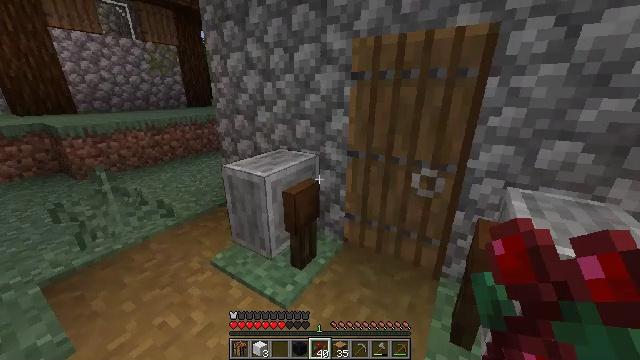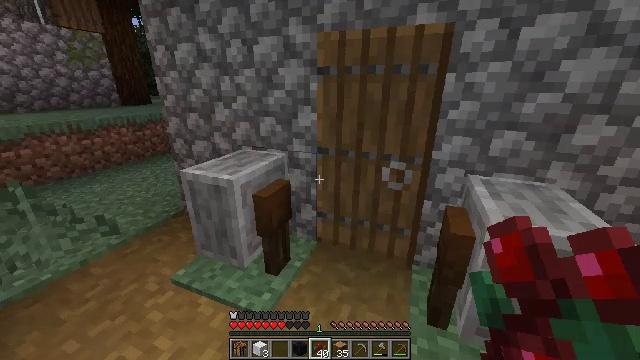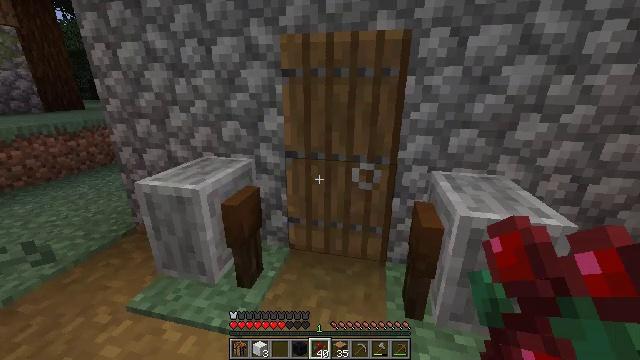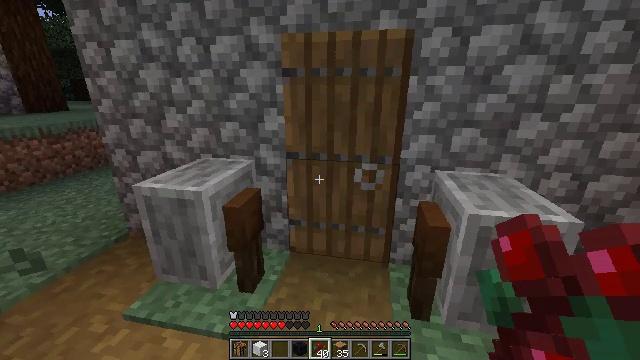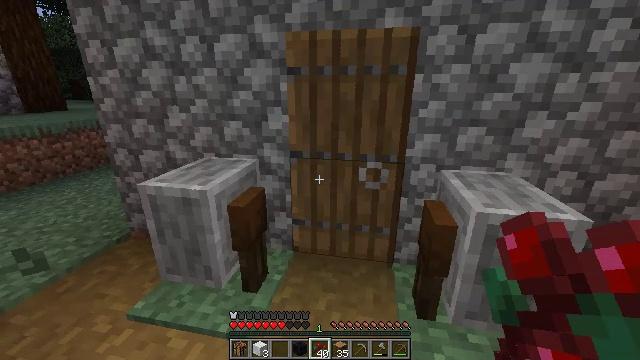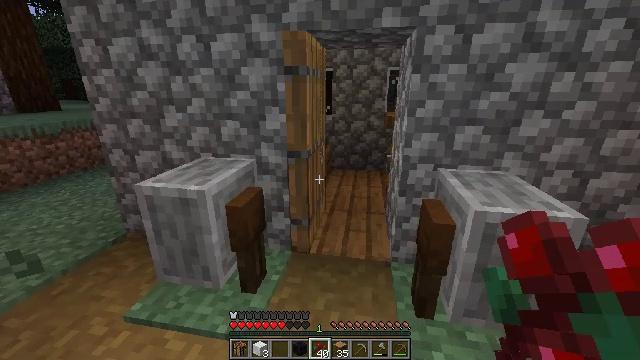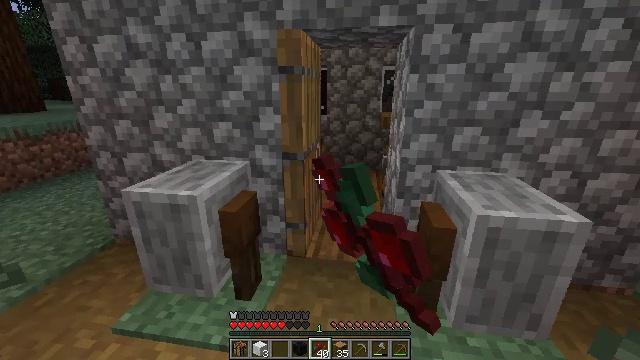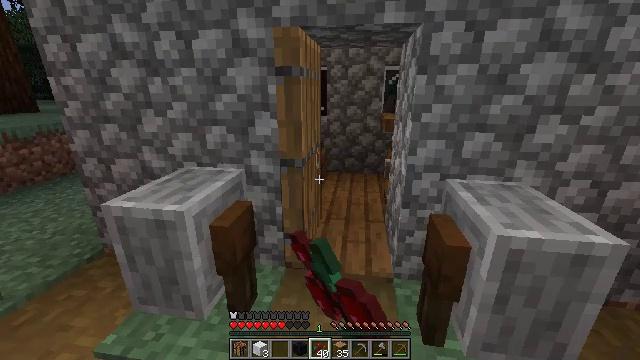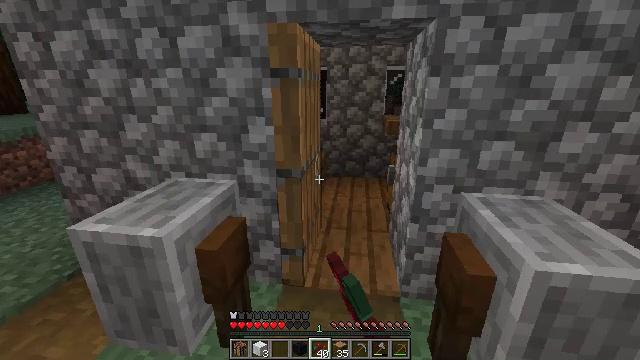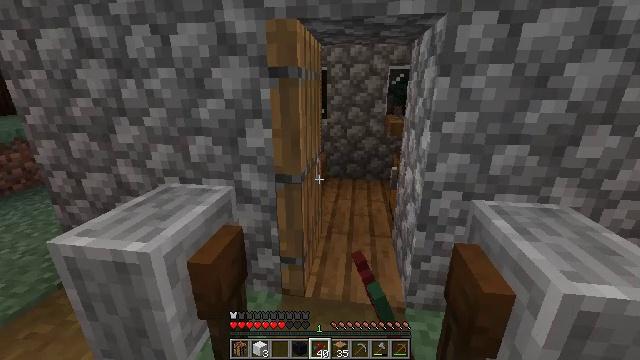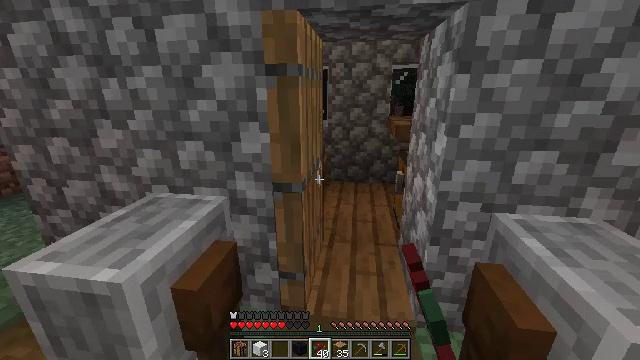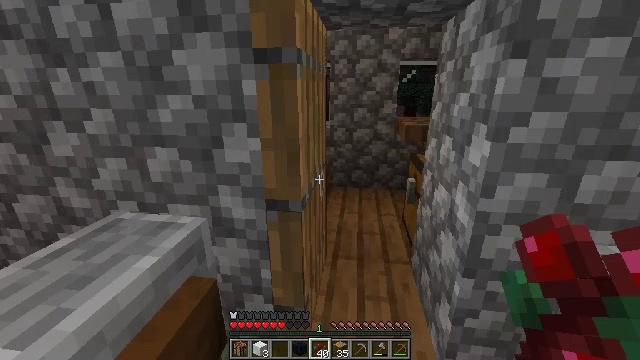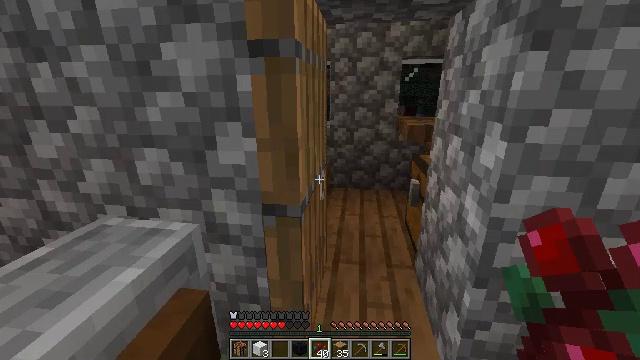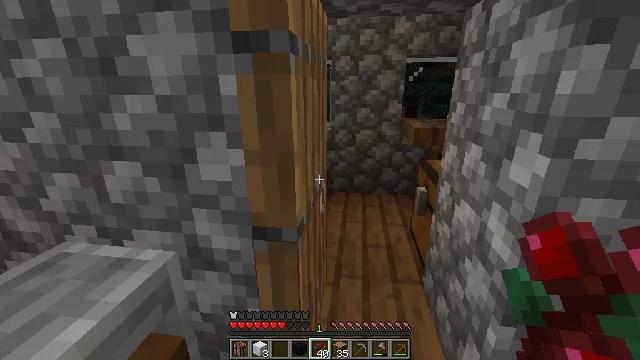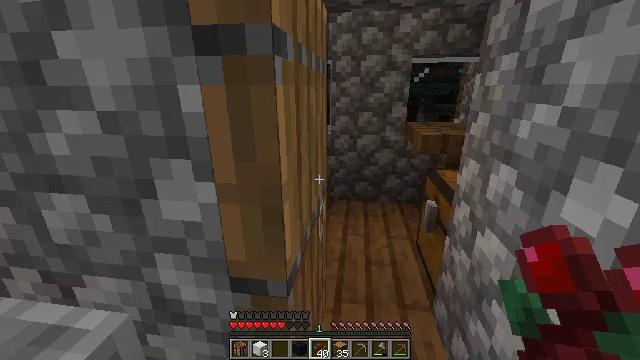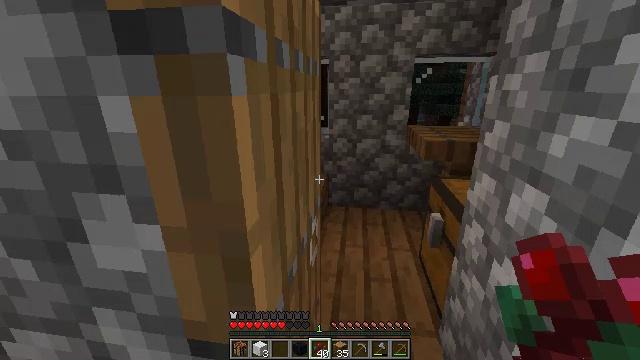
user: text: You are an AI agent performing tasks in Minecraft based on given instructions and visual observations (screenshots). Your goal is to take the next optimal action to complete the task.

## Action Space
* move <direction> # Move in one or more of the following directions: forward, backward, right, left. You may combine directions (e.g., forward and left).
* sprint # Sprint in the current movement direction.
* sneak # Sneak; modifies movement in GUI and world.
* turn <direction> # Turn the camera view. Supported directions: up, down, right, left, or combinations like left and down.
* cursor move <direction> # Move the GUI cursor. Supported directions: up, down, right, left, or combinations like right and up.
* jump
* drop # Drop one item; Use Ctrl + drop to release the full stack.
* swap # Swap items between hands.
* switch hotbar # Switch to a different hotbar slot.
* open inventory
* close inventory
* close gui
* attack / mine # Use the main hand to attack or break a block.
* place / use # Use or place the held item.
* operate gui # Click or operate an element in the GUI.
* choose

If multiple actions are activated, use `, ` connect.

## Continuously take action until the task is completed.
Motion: motion action
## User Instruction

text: Punch the spruce leaves to get saplings.
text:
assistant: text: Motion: turn right
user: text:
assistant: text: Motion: turn right and up
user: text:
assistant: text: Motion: turn right
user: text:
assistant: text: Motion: no_op
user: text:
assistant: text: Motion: use / place
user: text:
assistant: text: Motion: move forward, turn right, use / place
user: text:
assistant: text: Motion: move forward, use / place
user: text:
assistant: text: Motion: move forward
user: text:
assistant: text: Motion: move forward
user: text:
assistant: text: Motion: move forward
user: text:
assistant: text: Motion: move forward
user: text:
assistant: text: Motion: move forward
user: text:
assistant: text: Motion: move forward
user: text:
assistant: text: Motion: move forward
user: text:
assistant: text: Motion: move forward and move right
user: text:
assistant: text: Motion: move forward and move right
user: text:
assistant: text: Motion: move forward and move right
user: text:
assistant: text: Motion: move forward and move right
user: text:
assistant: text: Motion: move forward and move right, turn right and down
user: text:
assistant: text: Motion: move forward and move right, turn right and down
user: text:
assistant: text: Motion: move forward, turn right
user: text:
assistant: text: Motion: move forward, turn right
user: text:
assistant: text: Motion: turn right and down
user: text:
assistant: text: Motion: turn right and down
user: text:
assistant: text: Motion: turn right and down
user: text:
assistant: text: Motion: no_op
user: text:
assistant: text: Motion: use / place
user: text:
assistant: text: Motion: use / place
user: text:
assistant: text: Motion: use / place
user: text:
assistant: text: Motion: turn right, use / place